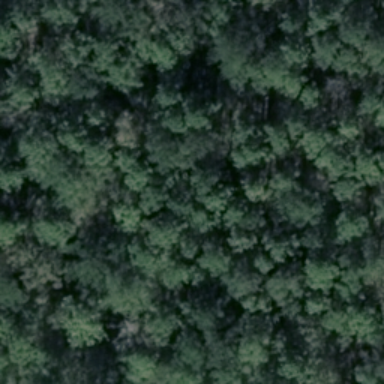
This is a forest with lots of green plants in the shadow .